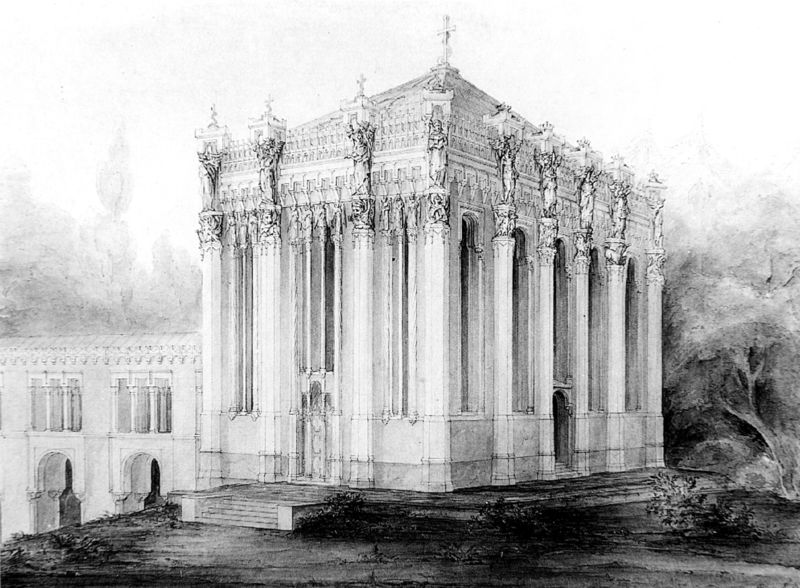
Titel: Entwurf zu einer Grabkapelle für Maximilian II. - Perspektive
Künstler: Eduard Metzger
Standort: München
Institution: Bayerische Staatsbibliothek
Schlagwörter: baum, dunkel, flügel, himmel, schatten, weiß, aquarell, bäume, landschaft, fenster, grau, hell, hintergrund, licht, pfeiler, schmuck, schwarz, skizze, säule, säulen, tür, zeichnung, dach, gebäude, schloss, muster, ornament, architektur, sockel, stein, erde, hügel, strauch, brücke, busch, kirche, figur, reich, klassizismus, schön, wald, anhöhe, engel, garten, skulptur, relief, papier, bogen, fassade, perspektive, mauer, türe, platz, loge, pilaster, figuren, treppe, treppen, detail, ornamente, verzierung, stuck, aufgang, durchgang, stufen, plastik, podest, tor, halle, bögen, eingang, laviert, tusche, offen, kloster, kreuz, orient, palast, palazzo, denkmal, druck, schwarz weiss, radierung, entwurf, kotrast, architrav, arkaden, rom, fries, tore, skulpturen, verschwommen, plastiken, quader, statuen, verwischt, gotisch, grab, portikus, fresken, rechteckig, kapelle, aussen, tempel, heilige, pavillon, fresko, prunk, grabstätte, streben, mausoleum, islam, ludwig, motive, klenze, schinkel, bauwerk, palais, kreuzgang, bauplastik, aufriss, zentralbau, sockelgeschoss, streppe, spitzdach, anitk, bägen, ruhmeshalle, stark vertikal, tiefdruck, verziehrungen, temoel, freistehend, rech, mausuleum